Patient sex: M
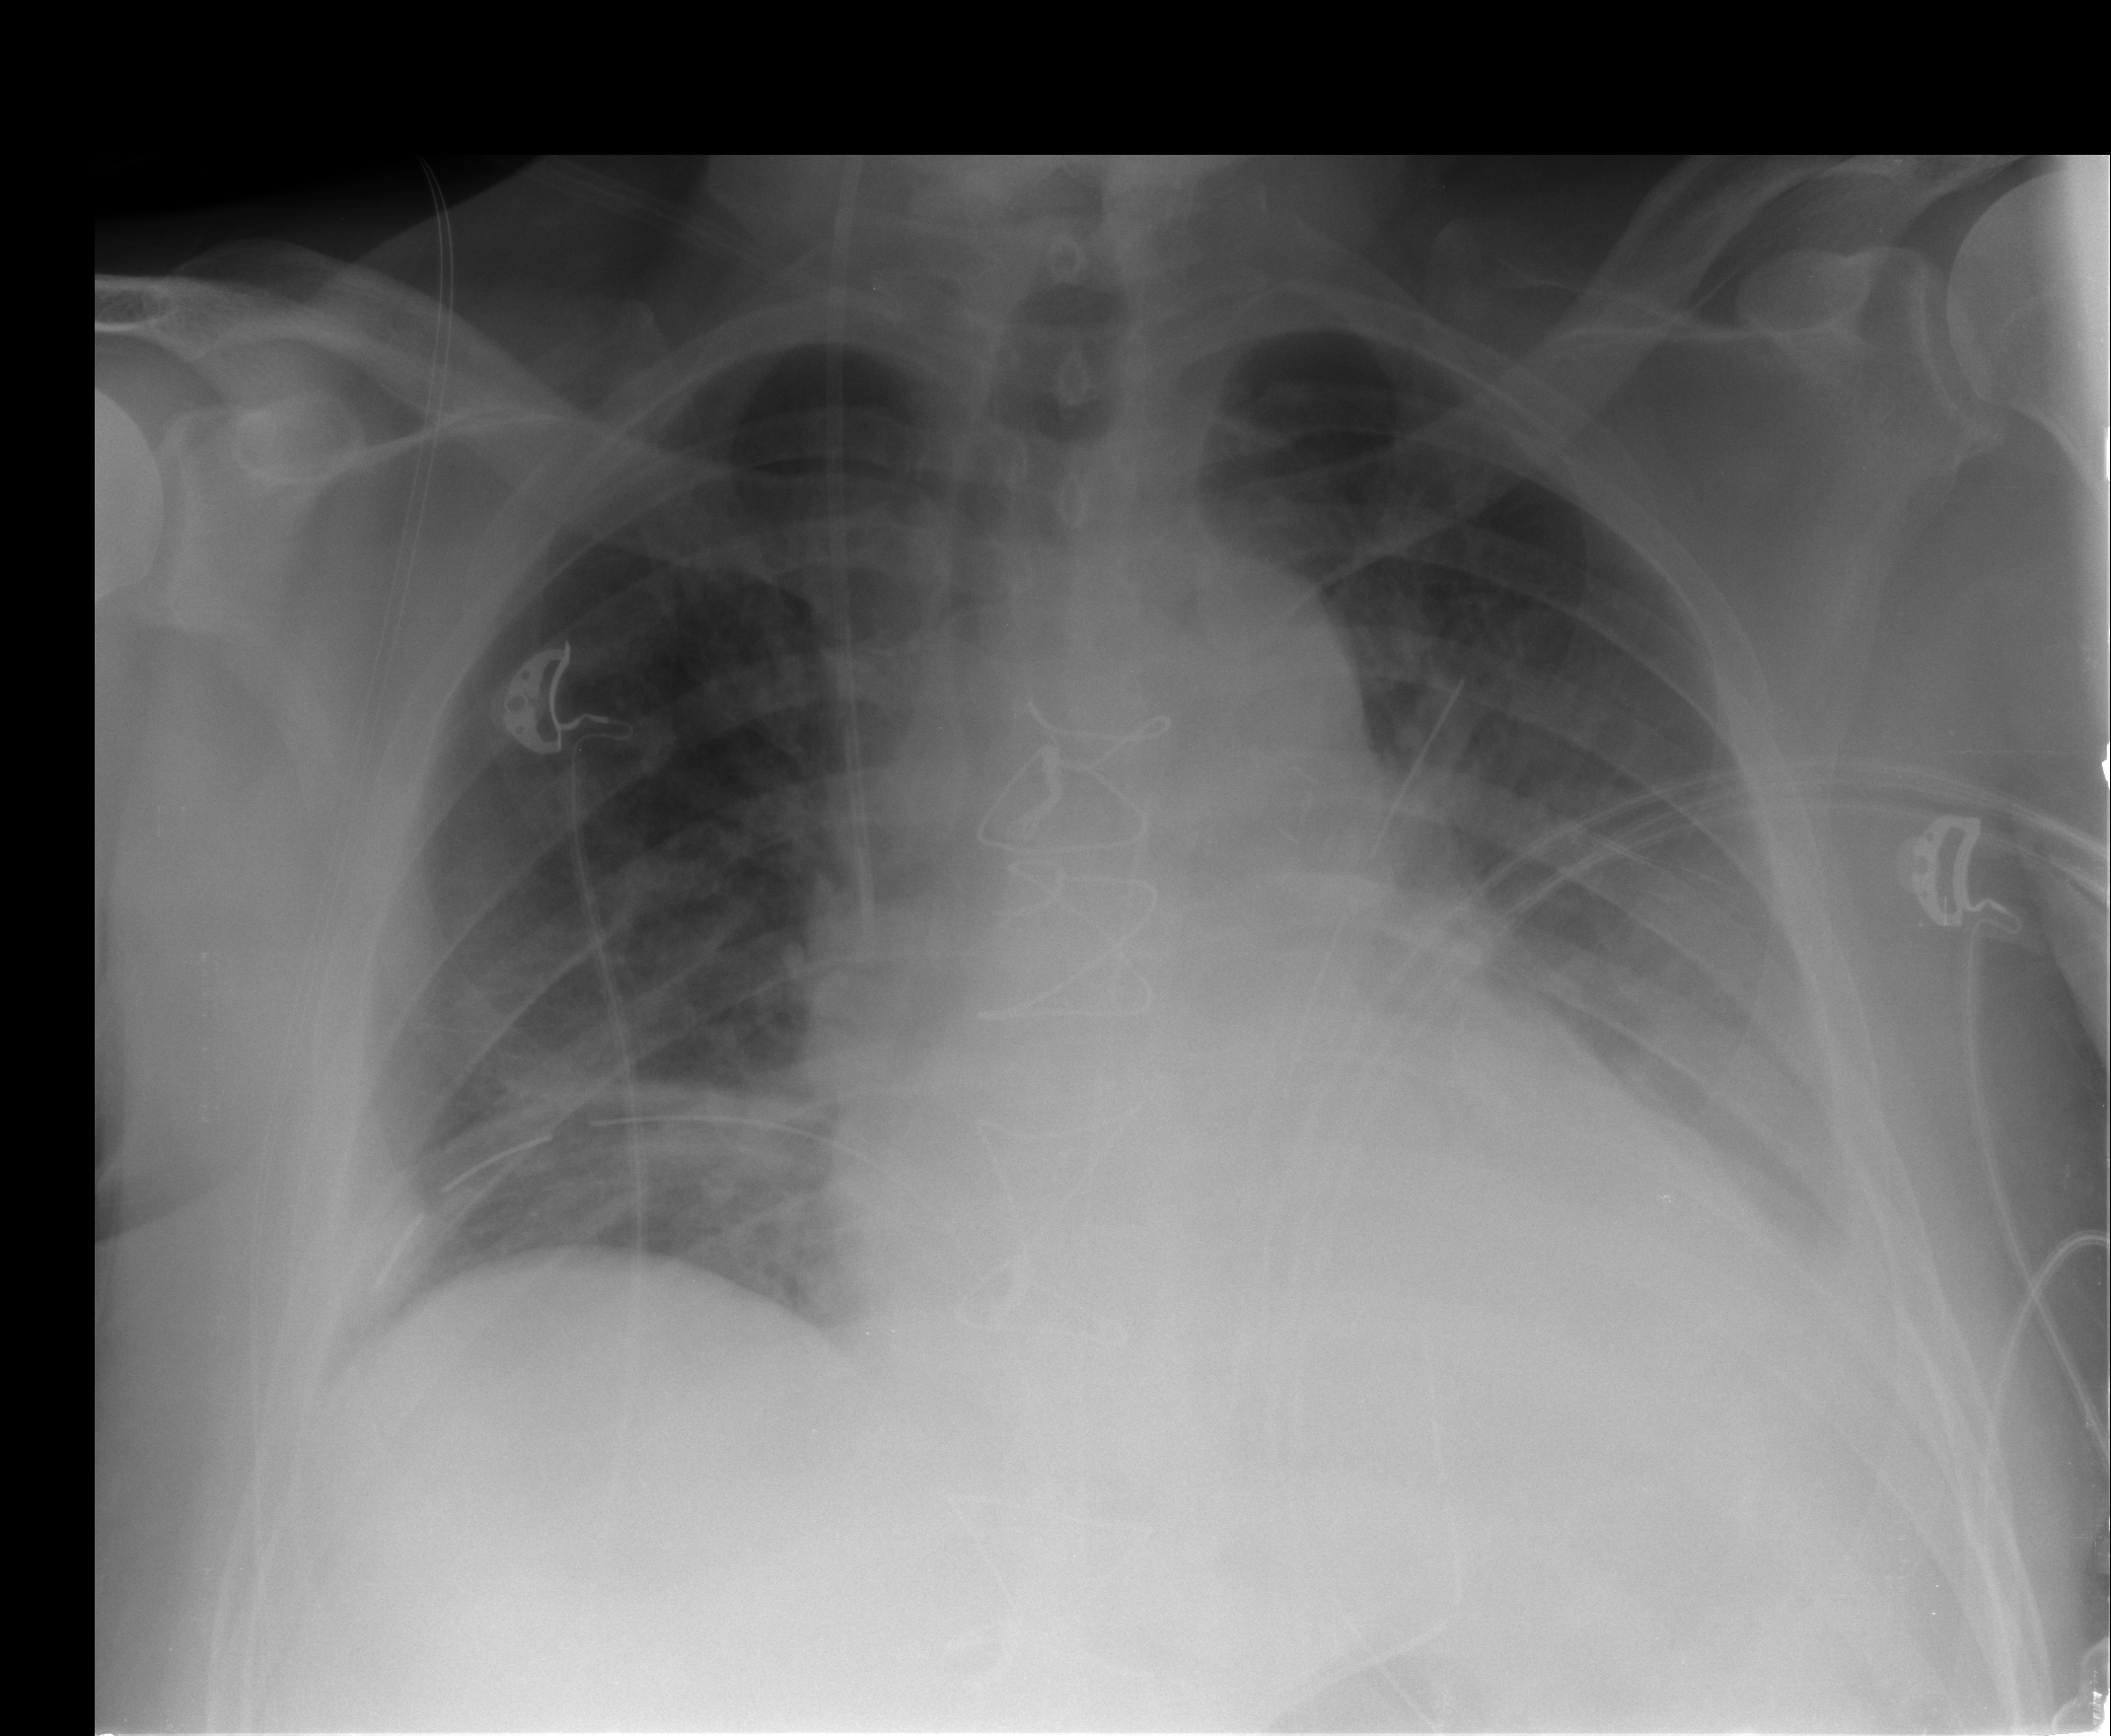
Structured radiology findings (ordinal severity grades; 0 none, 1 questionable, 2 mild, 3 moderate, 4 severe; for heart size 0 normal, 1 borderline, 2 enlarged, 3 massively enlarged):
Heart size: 1
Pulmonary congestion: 2
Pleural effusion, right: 1
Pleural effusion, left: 3
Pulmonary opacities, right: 0
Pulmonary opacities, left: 0
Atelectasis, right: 2
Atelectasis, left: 3